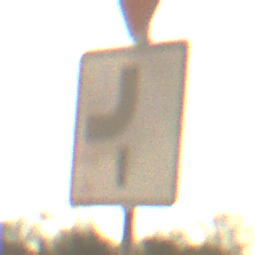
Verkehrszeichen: VerlaufVorfahrtsstrasse7
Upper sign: VorfahrtGewaehren
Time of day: Night
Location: Outdoor (Nature)
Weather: Clear
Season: NotSpecified
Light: Natural